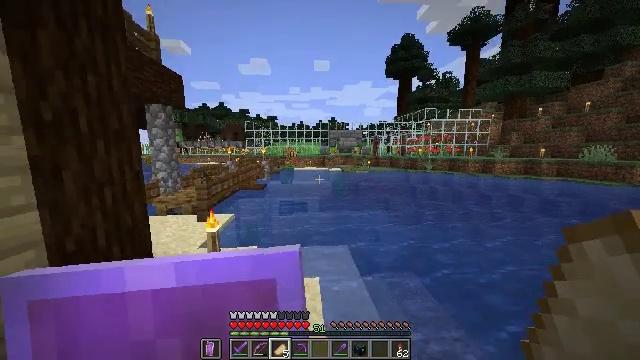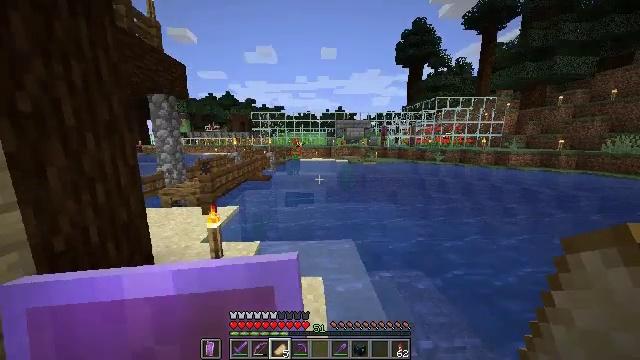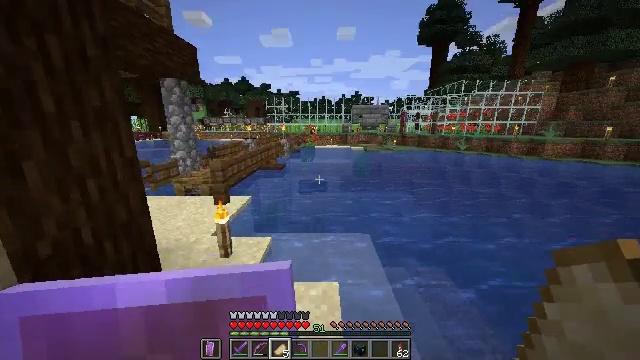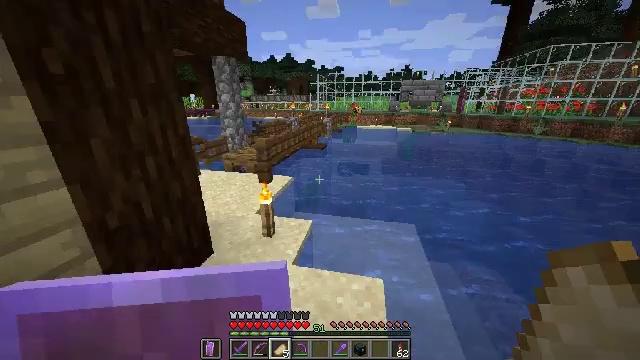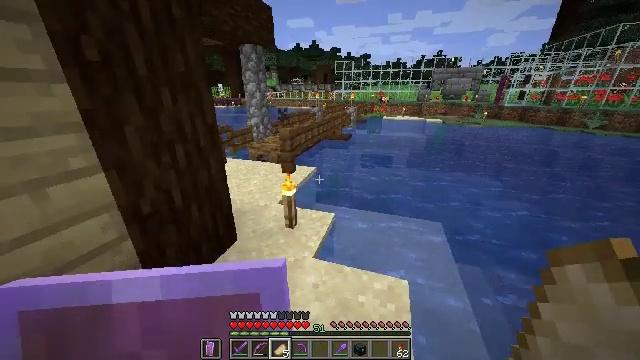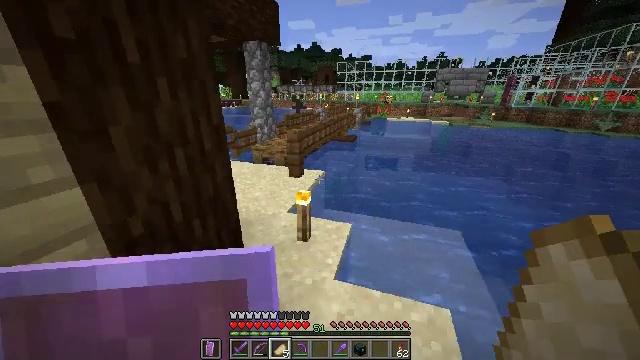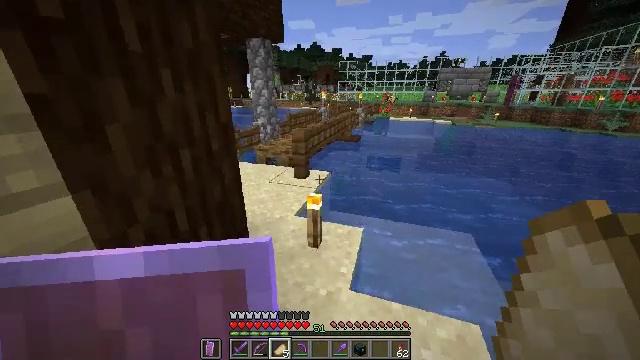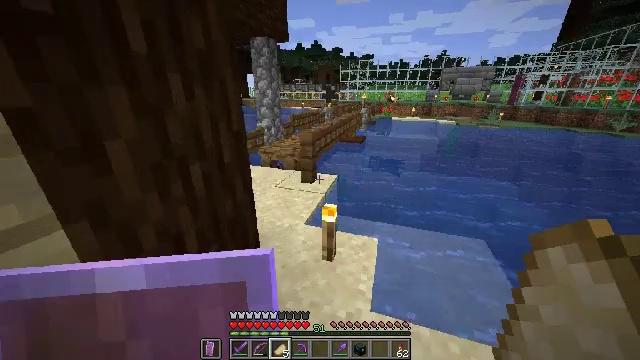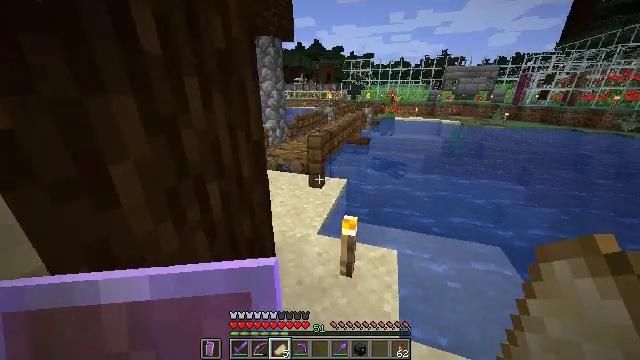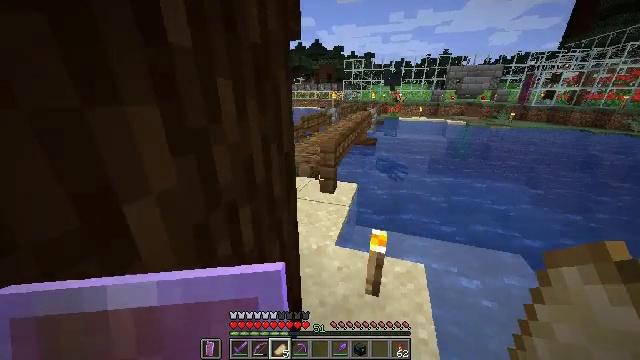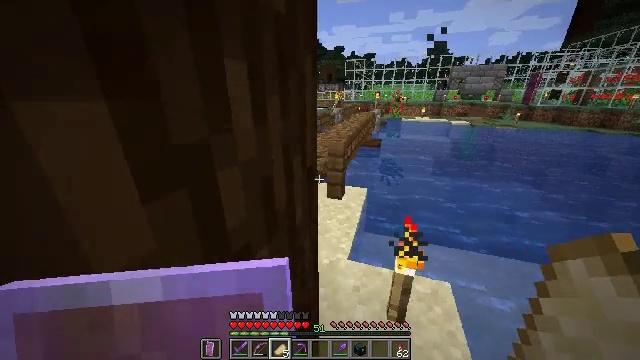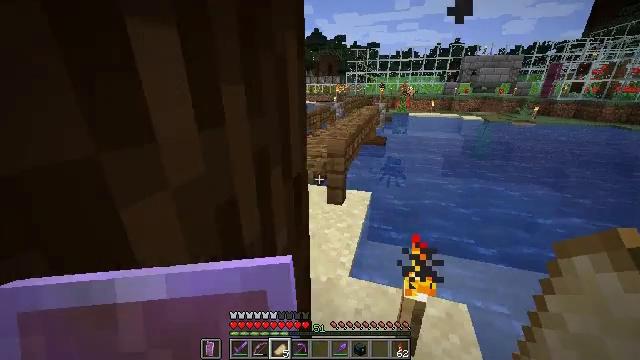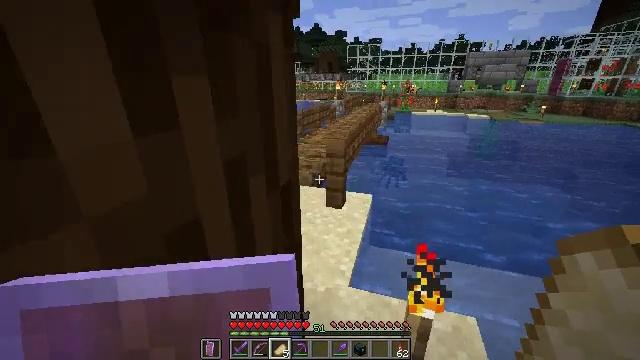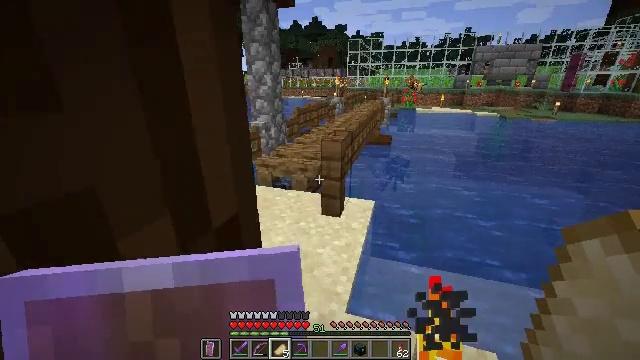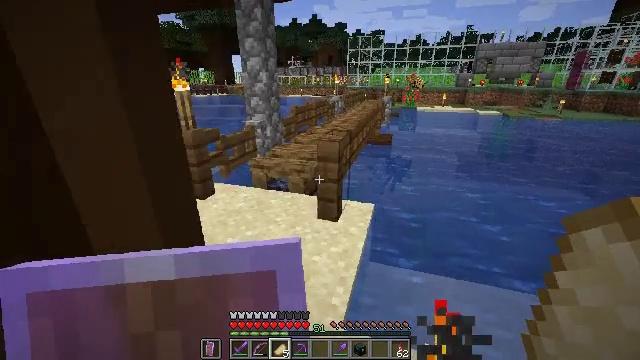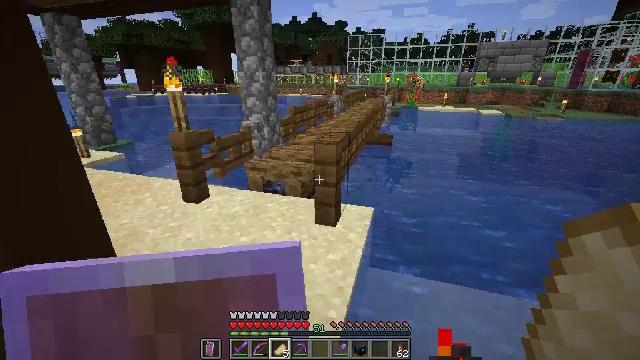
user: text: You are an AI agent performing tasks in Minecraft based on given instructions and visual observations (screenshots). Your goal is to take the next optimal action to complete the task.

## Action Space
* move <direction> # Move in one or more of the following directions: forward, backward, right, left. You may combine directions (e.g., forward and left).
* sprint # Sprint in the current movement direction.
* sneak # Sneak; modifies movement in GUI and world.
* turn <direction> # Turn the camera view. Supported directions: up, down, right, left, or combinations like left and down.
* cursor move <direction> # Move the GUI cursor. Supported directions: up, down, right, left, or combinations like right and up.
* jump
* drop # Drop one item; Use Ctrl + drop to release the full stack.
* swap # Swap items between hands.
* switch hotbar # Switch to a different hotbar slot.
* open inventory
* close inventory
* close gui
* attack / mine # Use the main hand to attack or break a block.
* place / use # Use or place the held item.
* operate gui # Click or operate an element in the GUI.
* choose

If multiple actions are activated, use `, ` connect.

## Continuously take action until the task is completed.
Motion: motion action
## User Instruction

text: Collect the grass block using a shovel.
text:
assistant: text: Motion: move forward, sprint, turn left and down
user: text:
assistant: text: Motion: move forward and move left, sprint, turn left and down
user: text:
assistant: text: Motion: move forward and move left, sprint, turn left and down
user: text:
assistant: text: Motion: move forward and move left, sprint, turn left and down
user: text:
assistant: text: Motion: move forward and move left, sprint
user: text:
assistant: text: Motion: move forward and move left, sprint
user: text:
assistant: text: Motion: move forward and move left, sprint
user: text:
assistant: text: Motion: move forward and move left, sprint
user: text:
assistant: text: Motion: move forward and move left, sprint
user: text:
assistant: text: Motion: move forward and move left, sprint
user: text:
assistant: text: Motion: move forward, sprint
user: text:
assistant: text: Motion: move forward, sprint
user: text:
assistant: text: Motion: move forward, sprint
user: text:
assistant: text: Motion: move forward, sprint
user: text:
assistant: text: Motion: move forward, sprint
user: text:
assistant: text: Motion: move forward, sprint
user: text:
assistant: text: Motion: move forward, sprint
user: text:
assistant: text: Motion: move forward, sprint
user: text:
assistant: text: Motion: move forward, sprint
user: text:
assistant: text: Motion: move forward and move left, sprint
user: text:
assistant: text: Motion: move forward and move left, sprint
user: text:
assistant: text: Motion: move forward and move left, sprint
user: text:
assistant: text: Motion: move forward and move left, sprint
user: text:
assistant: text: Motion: move forward and move left, sprint
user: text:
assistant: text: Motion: move forward and move left, sprint
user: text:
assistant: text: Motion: move forward and move left, sprint
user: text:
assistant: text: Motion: move forward, sprint
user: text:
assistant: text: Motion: move forward, sprint, turn right and up
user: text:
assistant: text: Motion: move forward, sprint, turn right
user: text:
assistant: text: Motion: move forward, sprint, turn right